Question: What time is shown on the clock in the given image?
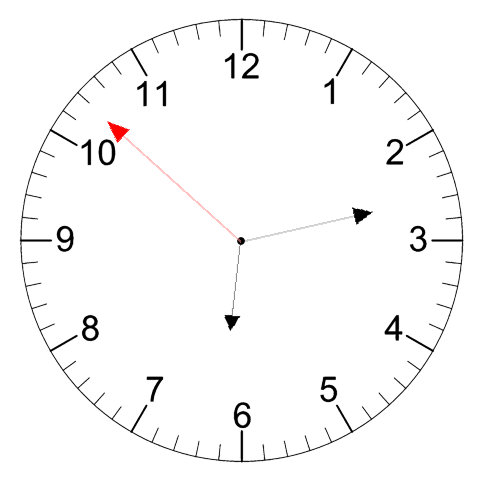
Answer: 06:12:52